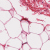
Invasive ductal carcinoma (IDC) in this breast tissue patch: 0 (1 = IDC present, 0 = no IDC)